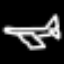
Label: airplane